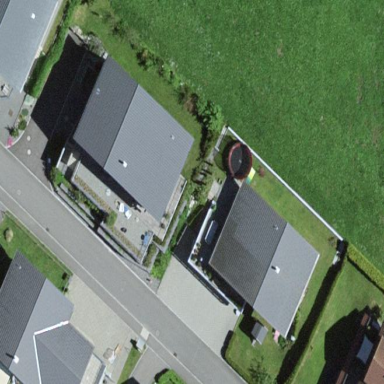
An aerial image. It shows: Simple house.